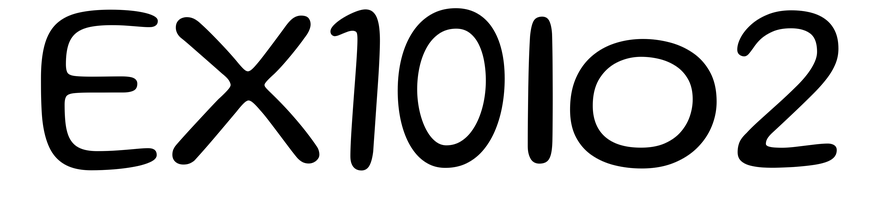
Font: Gluten_Light